Interaction volume radius: 10 \u00c5
Interaction volume height: 15 \u00c5
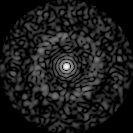
Disorder parameter: 0.8552